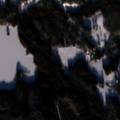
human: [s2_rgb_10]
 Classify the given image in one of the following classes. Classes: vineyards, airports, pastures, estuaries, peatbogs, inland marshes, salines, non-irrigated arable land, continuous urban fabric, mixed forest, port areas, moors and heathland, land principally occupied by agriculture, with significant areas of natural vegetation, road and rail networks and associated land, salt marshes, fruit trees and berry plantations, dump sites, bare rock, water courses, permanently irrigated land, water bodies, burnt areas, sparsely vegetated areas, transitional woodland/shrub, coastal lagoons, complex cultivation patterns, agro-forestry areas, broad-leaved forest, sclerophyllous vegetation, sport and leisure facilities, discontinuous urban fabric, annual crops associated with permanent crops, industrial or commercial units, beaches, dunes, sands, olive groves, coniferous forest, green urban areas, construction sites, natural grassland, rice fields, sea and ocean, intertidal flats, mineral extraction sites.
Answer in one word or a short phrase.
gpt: land principally occupied by agriculture, with significant areas of natural vegetation, coniferous forest, water bodies